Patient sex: M
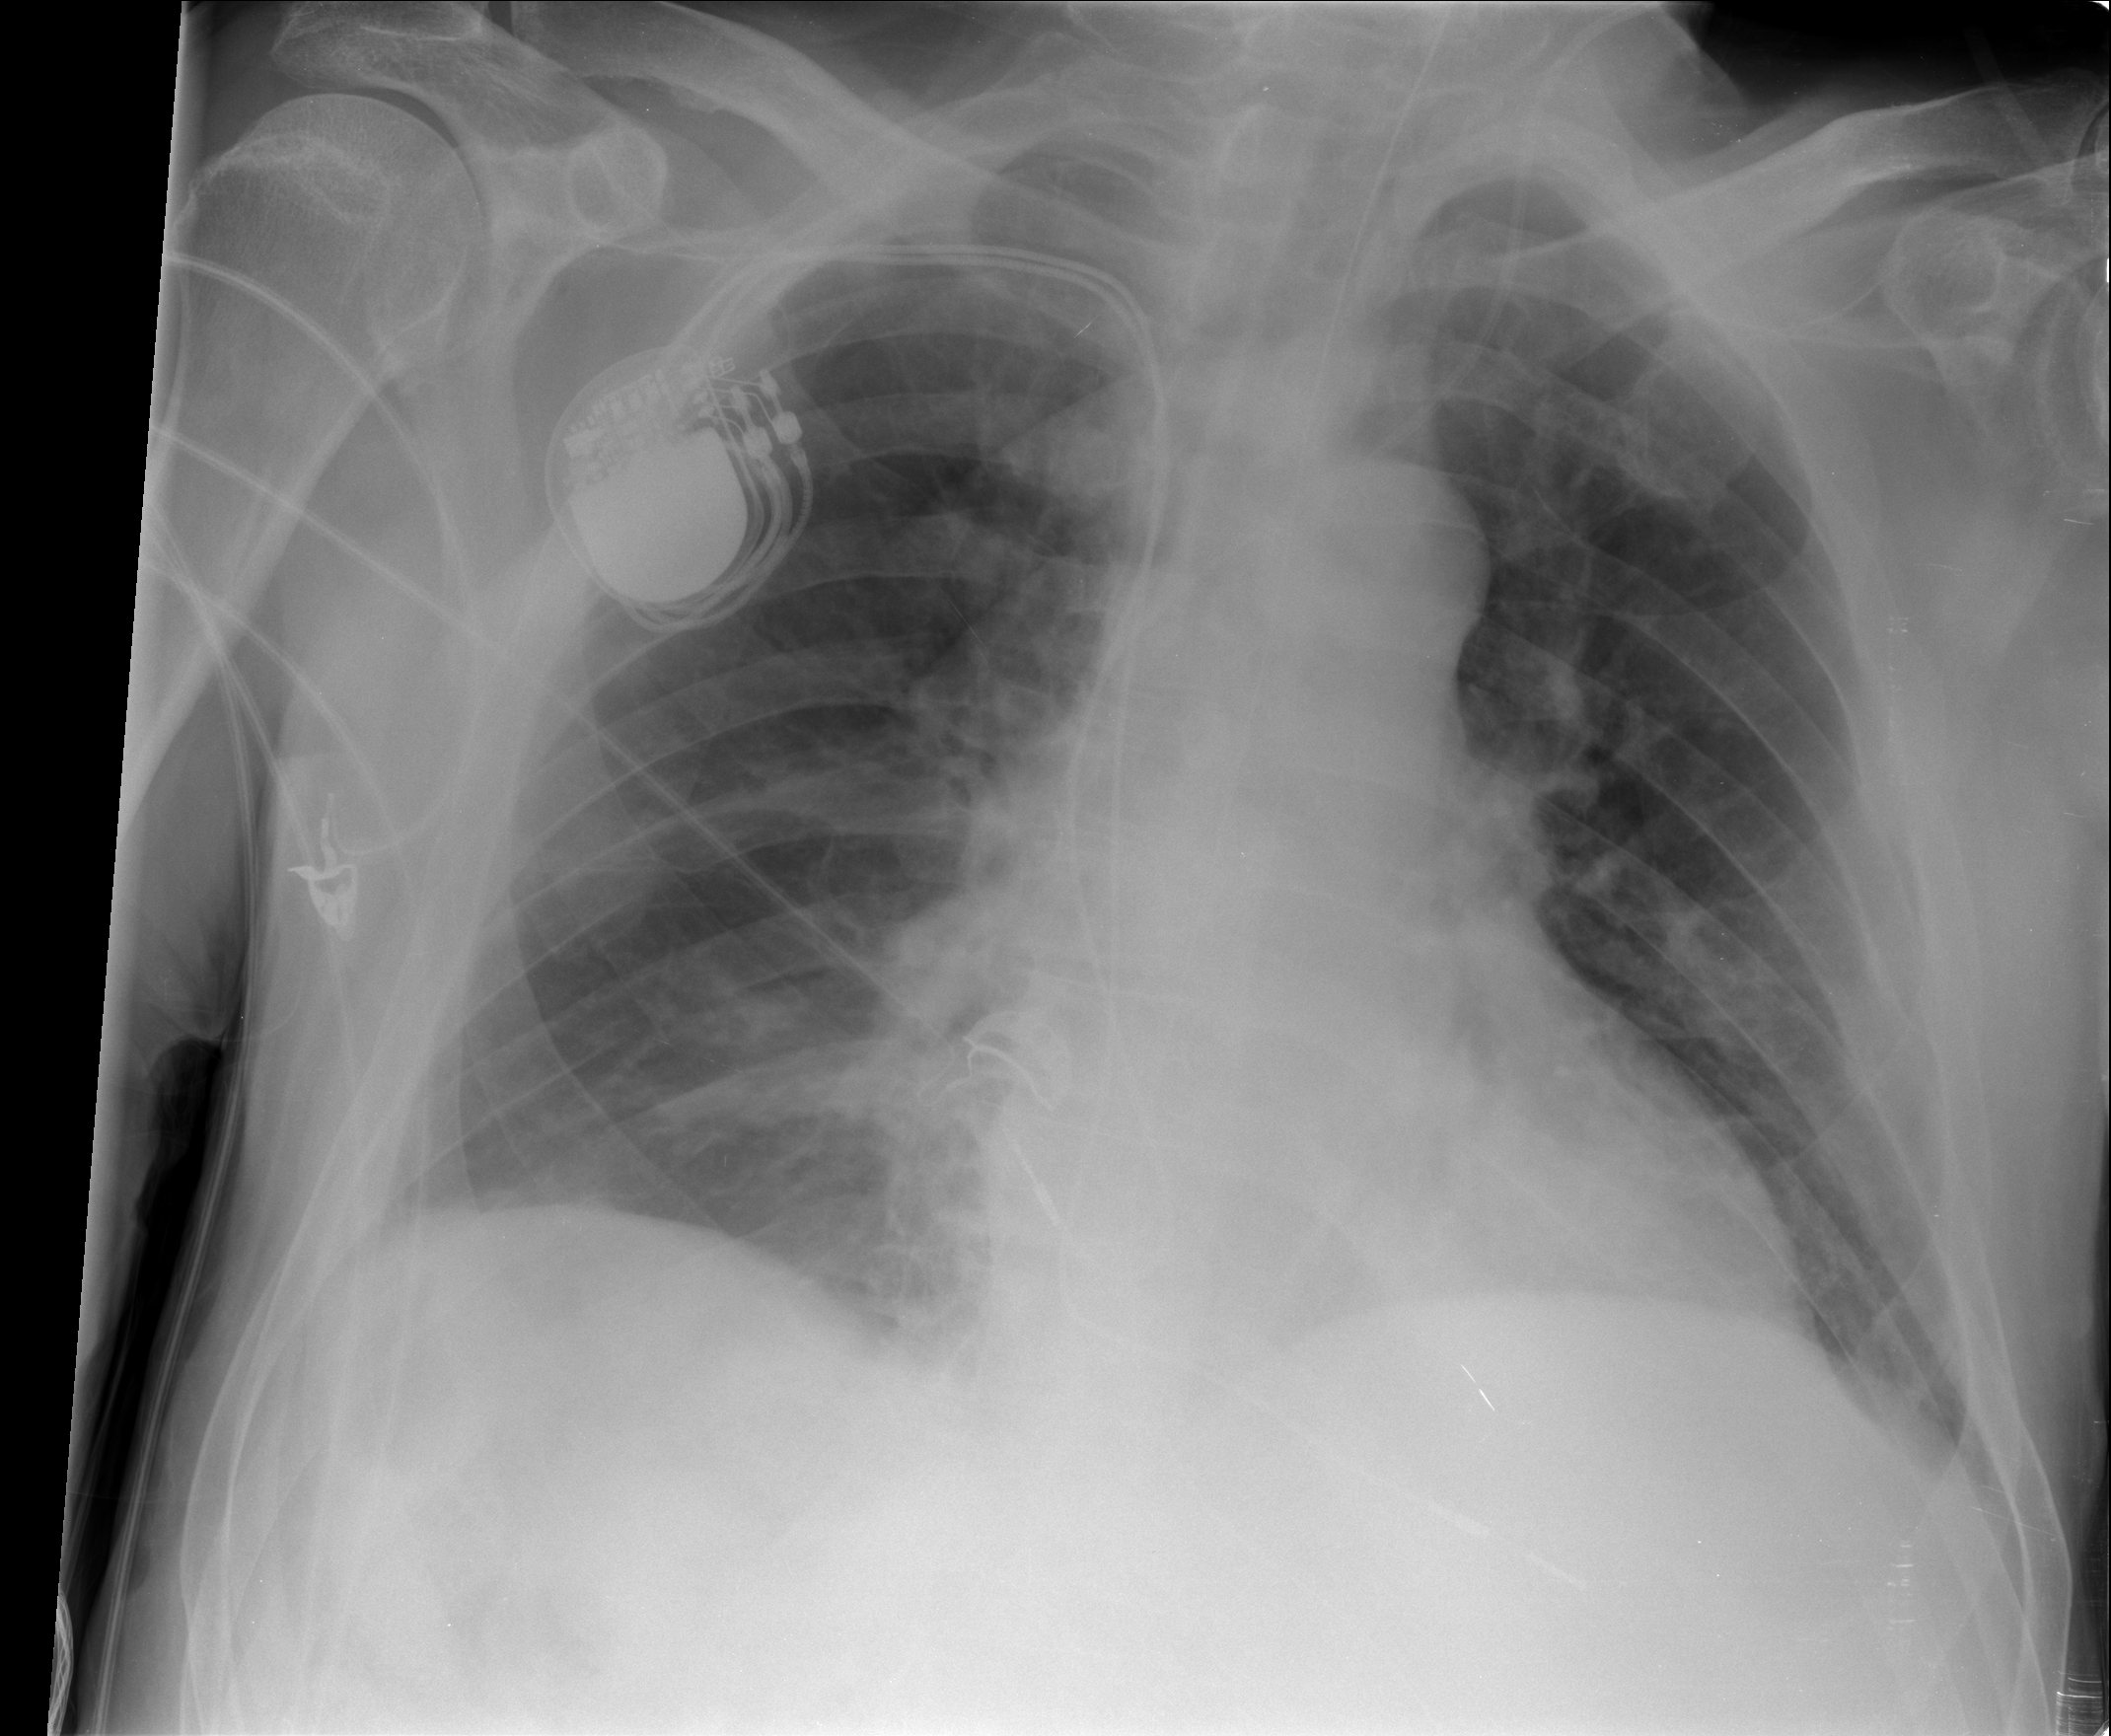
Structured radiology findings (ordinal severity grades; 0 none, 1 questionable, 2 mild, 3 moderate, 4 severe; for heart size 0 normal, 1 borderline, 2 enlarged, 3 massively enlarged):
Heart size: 0
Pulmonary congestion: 0
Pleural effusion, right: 1
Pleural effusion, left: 0
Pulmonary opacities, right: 0
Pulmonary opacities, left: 0
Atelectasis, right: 2
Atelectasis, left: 0